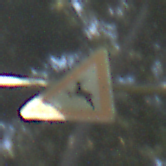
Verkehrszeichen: WildwechselRechts
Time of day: MorningAfternoon
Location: Outdoor (Nature)
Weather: Clear
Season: NotSpecified
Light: Natural